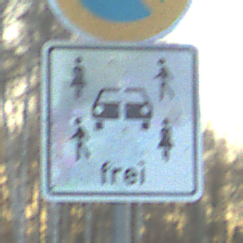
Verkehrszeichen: CarsharingfahrzeugeFrei
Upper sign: EingeschraenktesHalteverbot
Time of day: SunriseSunset
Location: Outdoor (Nature)
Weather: Clear
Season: Winter
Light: Natural